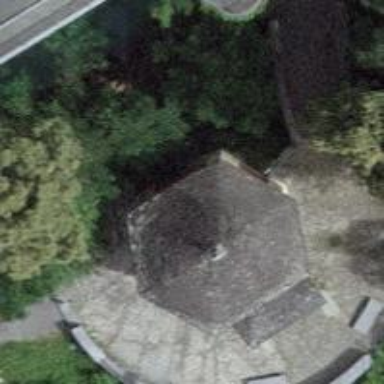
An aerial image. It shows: Chapel that serves as place of worship.